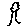
Label: tree